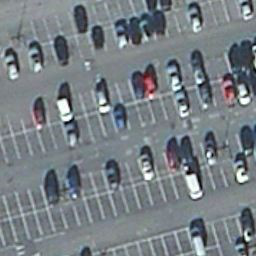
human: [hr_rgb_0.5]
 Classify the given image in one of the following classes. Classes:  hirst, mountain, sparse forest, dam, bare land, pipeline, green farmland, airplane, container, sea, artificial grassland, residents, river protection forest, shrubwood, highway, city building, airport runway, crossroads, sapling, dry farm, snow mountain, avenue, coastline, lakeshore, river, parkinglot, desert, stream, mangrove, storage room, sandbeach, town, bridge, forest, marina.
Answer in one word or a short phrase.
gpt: parkinglot